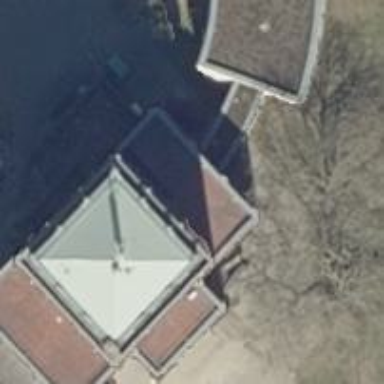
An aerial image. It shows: Public building with flat gray roof.